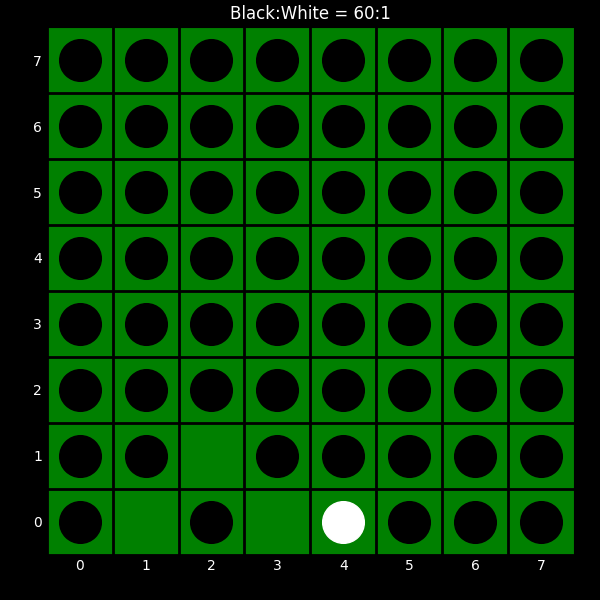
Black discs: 60
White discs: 1